Field crop: maize
Growth stage: 2
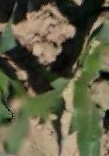
Species: maize